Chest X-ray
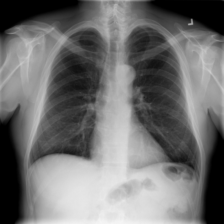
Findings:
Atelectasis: negative
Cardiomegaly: negative
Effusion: negative
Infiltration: negative
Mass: negative
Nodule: negative
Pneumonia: negative
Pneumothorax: negative
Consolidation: negative
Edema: negative
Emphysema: negative
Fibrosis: negative
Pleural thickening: negative
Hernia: negative